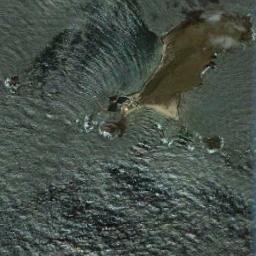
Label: island